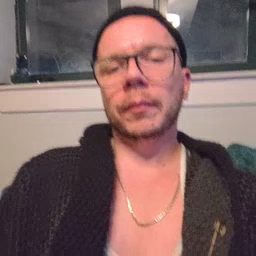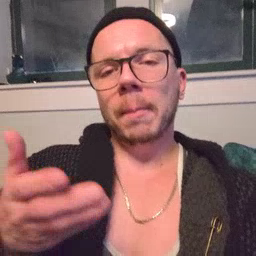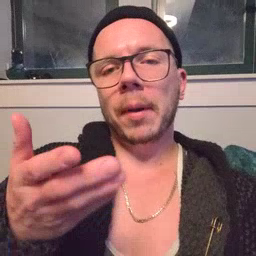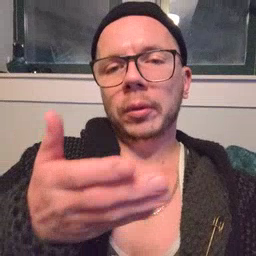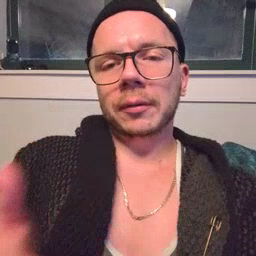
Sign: boat